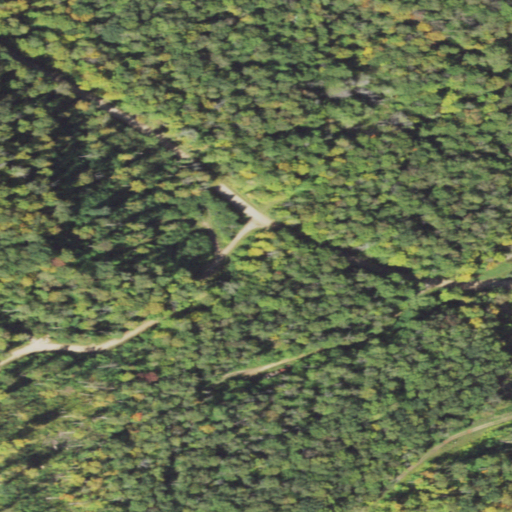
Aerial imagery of valley in Pennsylvania named Breese Hollow containing deciduous forest, mixed forest, open development, evergreen forest, shrub, and low intensity development